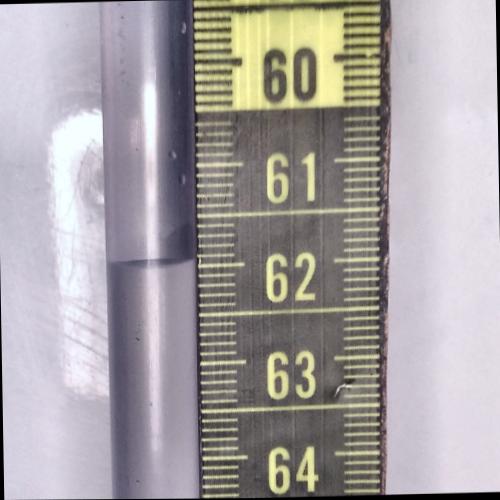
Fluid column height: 61.9 cm